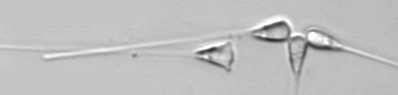
Label: Asterionellopsis_glacialis